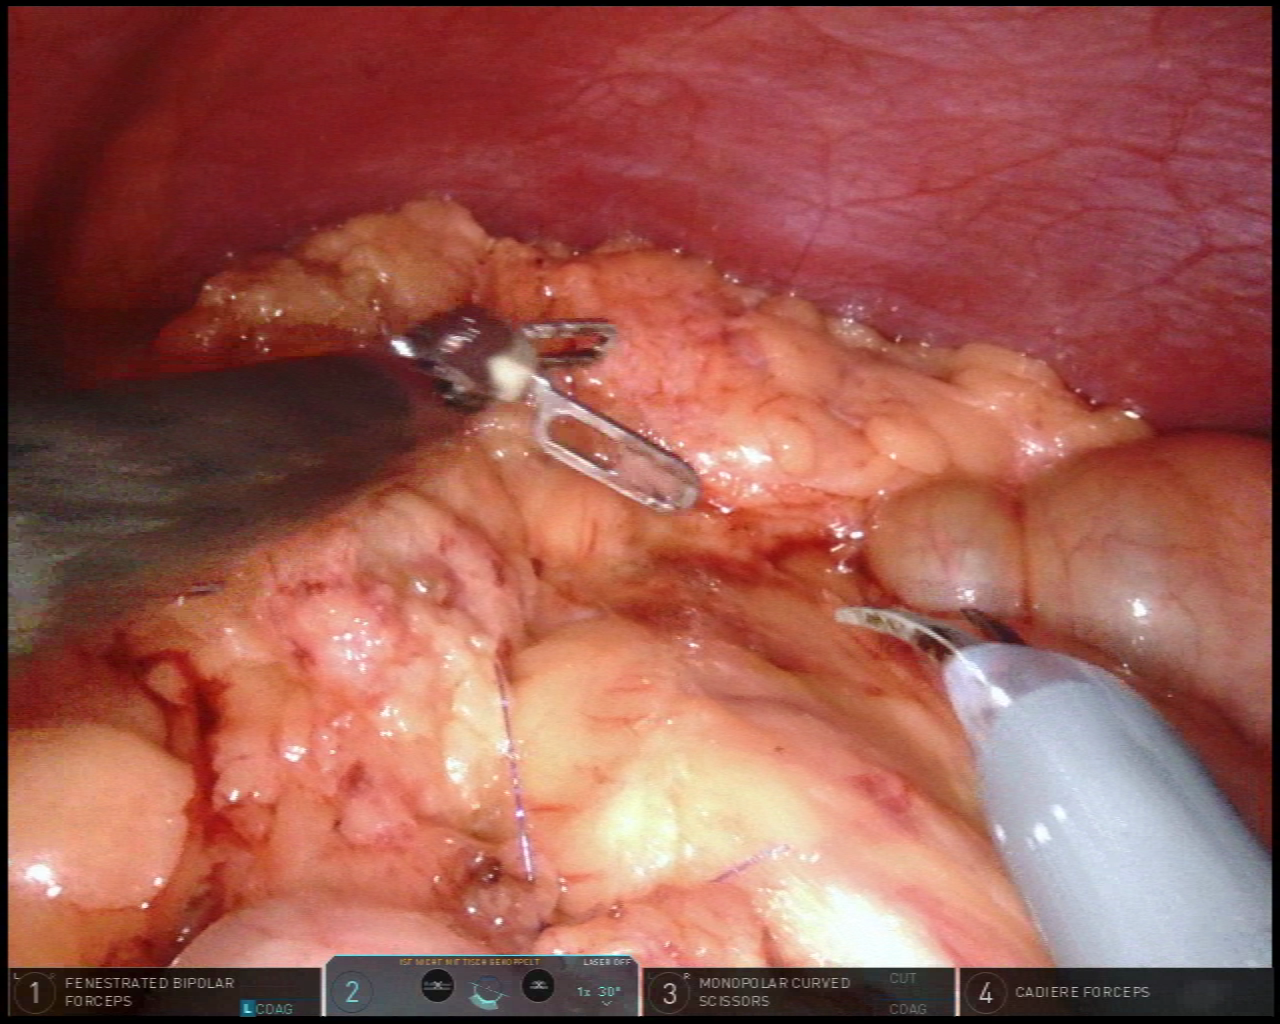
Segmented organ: abdominal_wall
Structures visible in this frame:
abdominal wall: yes
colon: yes
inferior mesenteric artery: no
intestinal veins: no
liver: no
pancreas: no
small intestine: no
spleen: no
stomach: no
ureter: no
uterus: no
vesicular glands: no